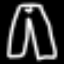
Label: pants